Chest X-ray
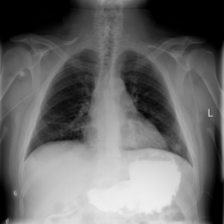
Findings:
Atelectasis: positive
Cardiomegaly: negative
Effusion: negative
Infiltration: negative
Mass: negative
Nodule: negative
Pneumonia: negative
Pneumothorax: negative
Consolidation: negative
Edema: negative
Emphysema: negative
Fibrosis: negative
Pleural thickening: negative
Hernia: negative